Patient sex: F
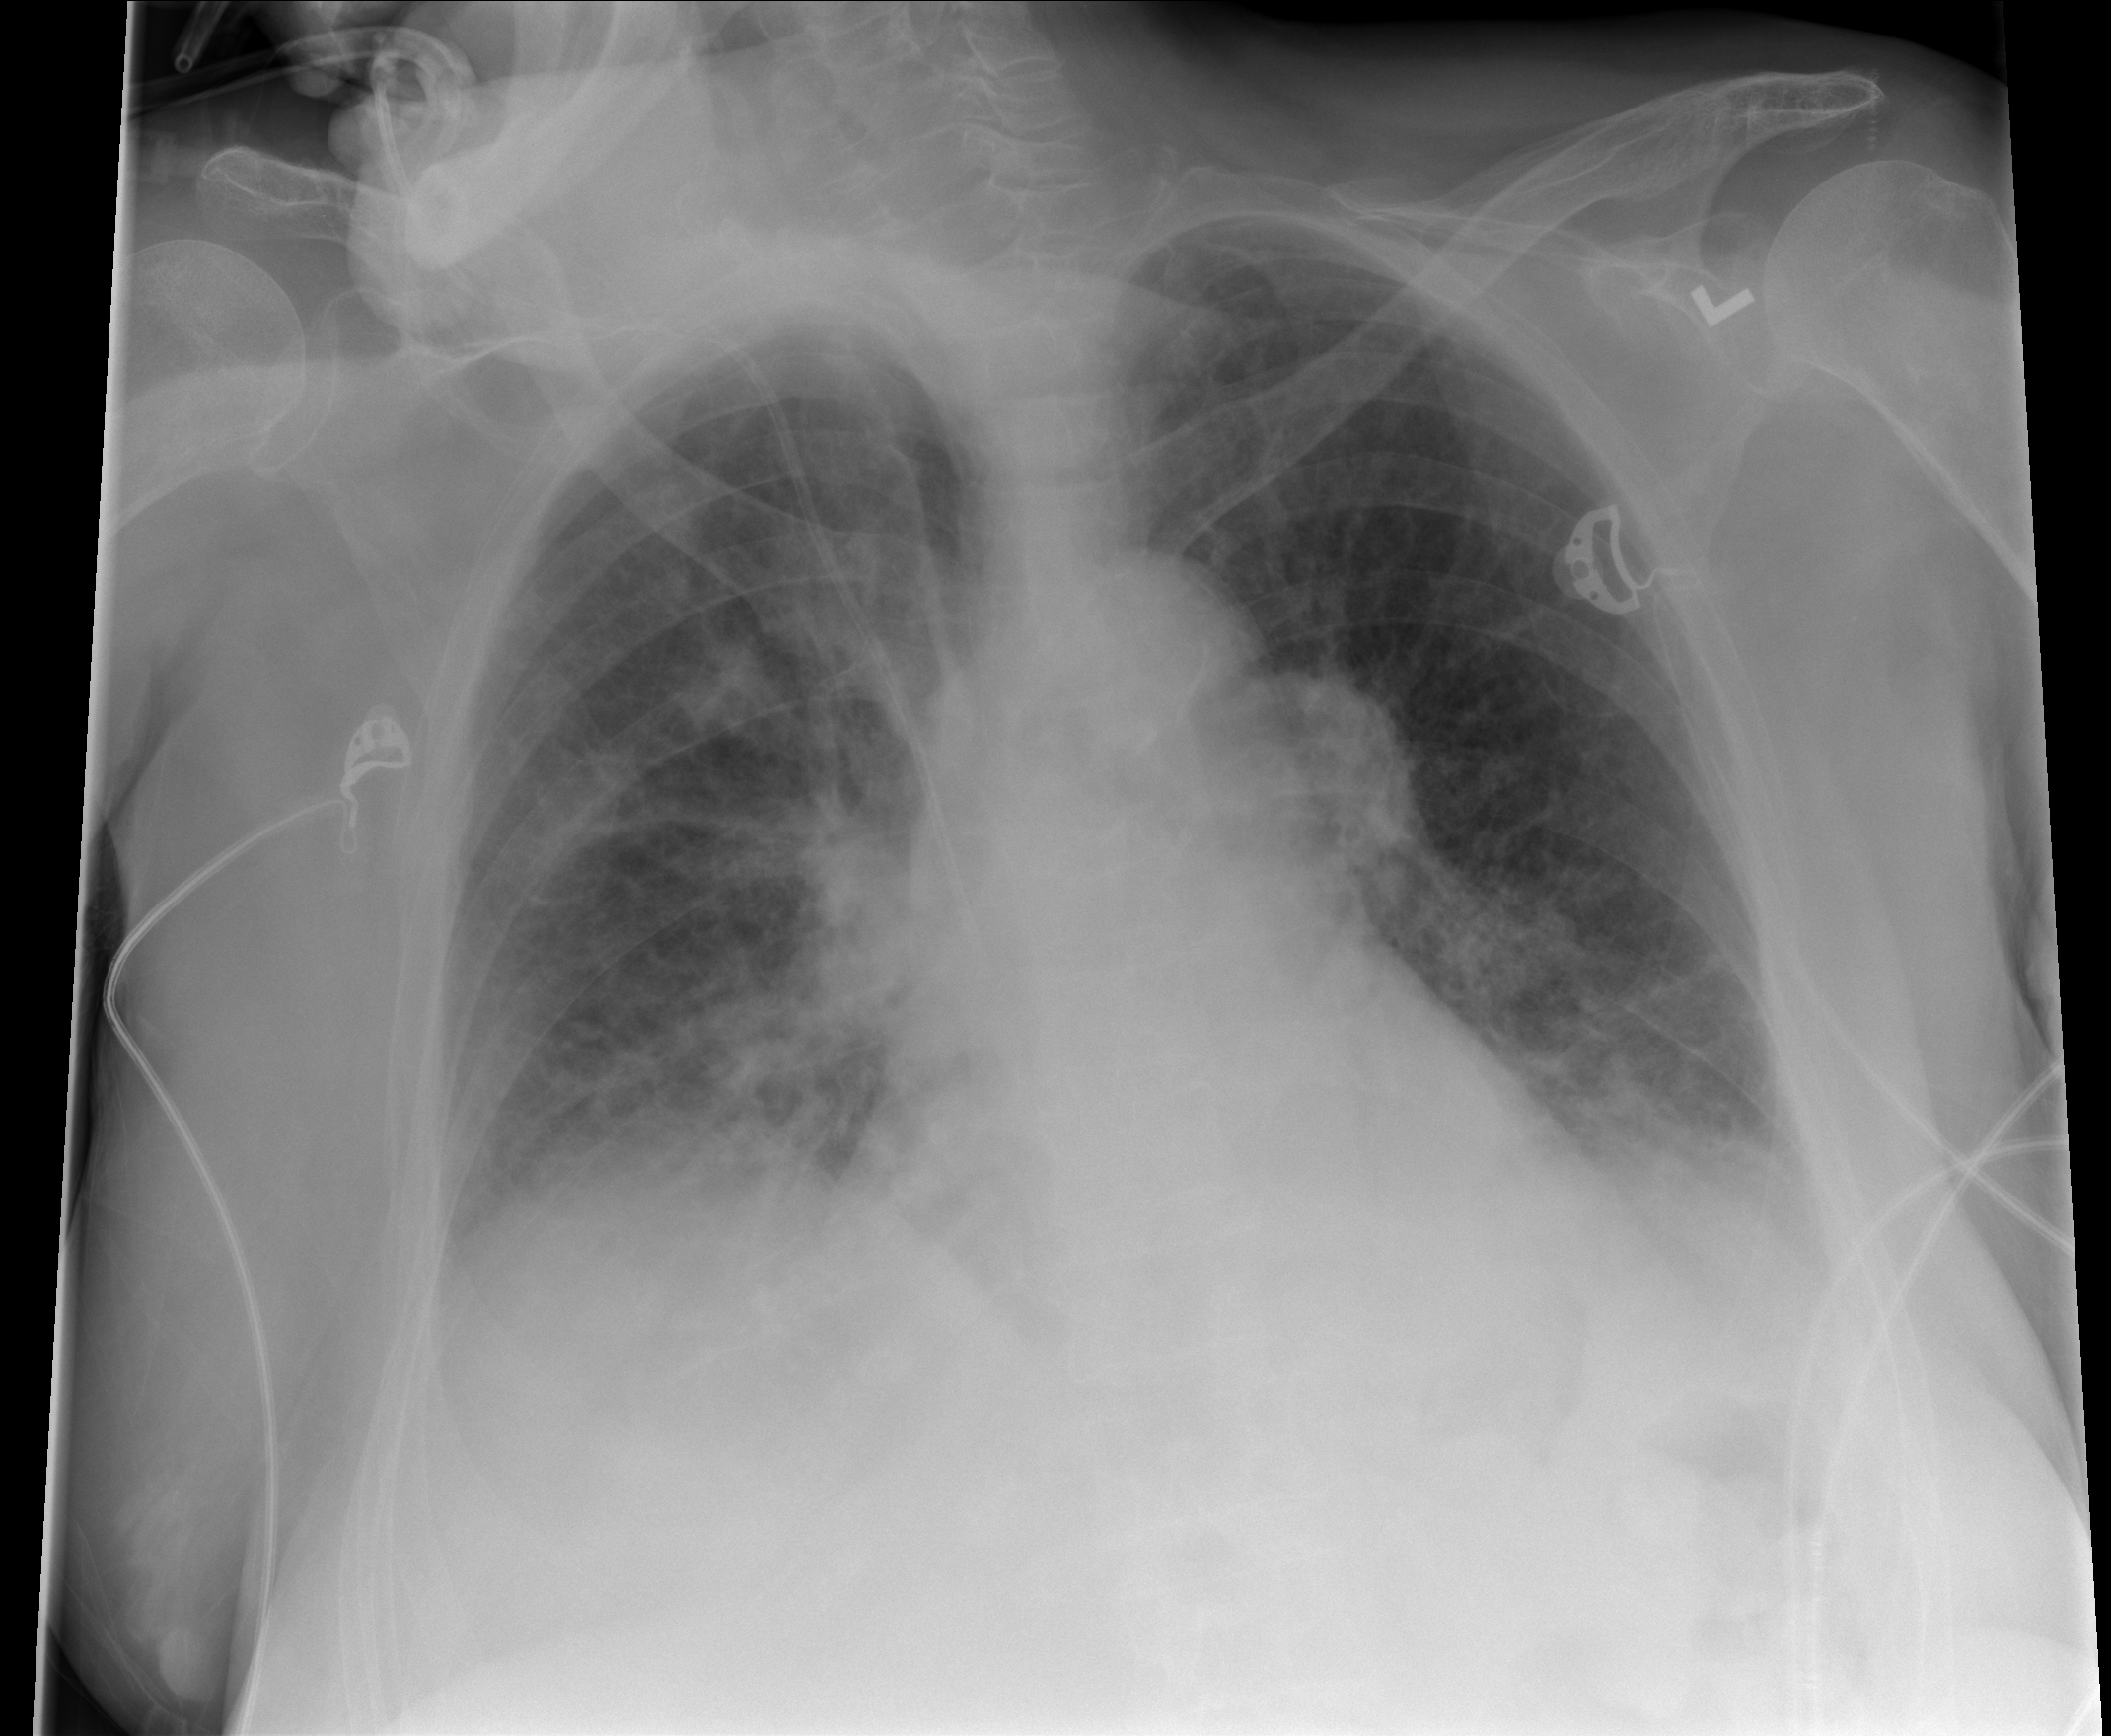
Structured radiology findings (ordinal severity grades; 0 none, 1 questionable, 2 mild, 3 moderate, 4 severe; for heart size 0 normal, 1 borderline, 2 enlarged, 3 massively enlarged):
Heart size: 1
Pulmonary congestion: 2
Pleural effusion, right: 2
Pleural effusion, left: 2
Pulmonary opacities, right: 2
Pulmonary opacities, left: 2
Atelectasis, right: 2
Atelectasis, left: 2